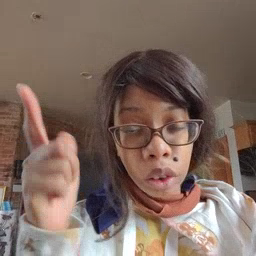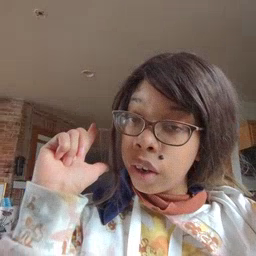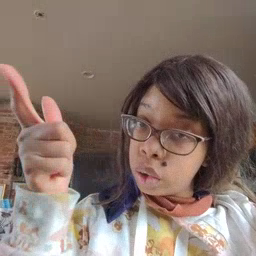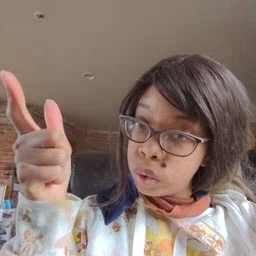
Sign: later